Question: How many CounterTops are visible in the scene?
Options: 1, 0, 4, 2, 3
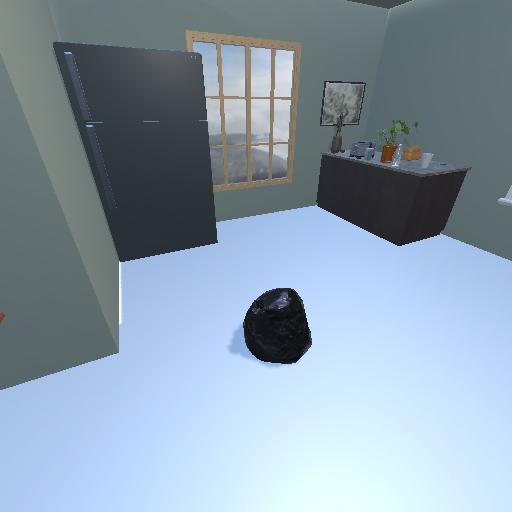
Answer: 1